Field crop: maize
Growth stage: 1
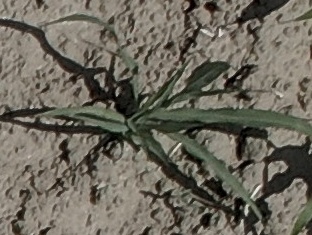
Species: sorghum